Field crop: tomato
Growth stage: 1
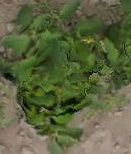
Species: tomato